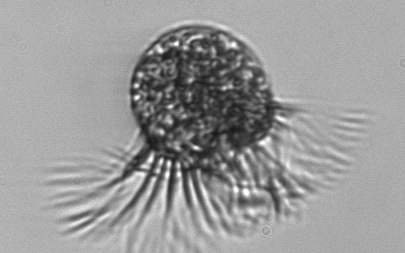
Label: Pelagostrobilidium